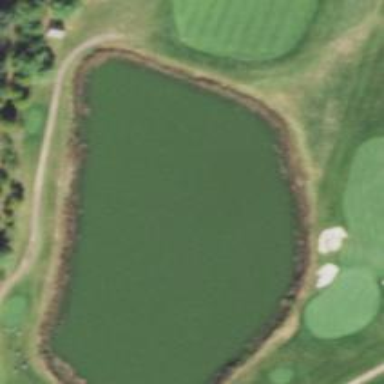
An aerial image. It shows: Area with grass used as rough in golf course.